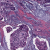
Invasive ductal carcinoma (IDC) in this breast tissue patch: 1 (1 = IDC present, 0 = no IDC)